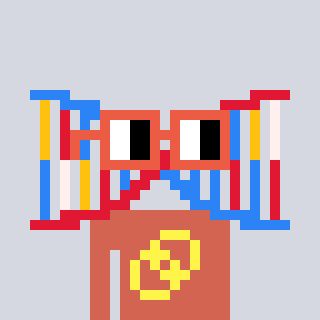
a pixel art character with square orange glasses, a dna-shaped head and a peachy-colored body on a cool background